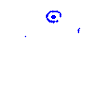
Particle: pion